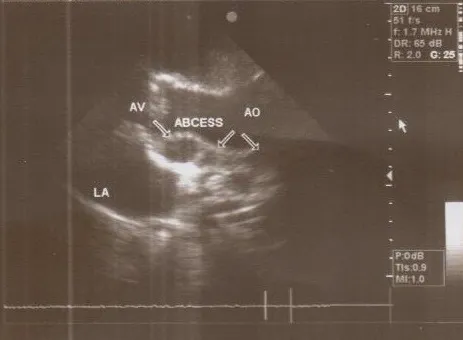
Abscess pocket over the left atrium.
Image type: radiology (ultrasound)